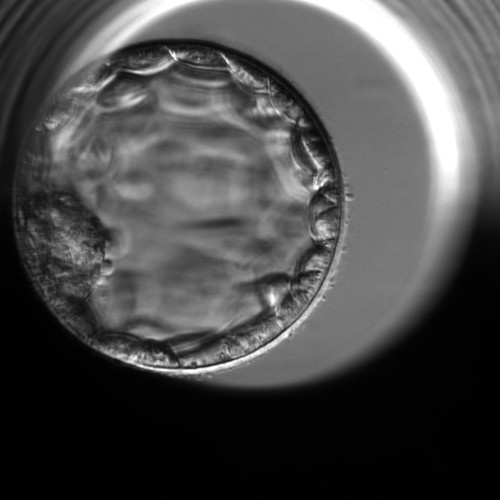
Embryo quality: good